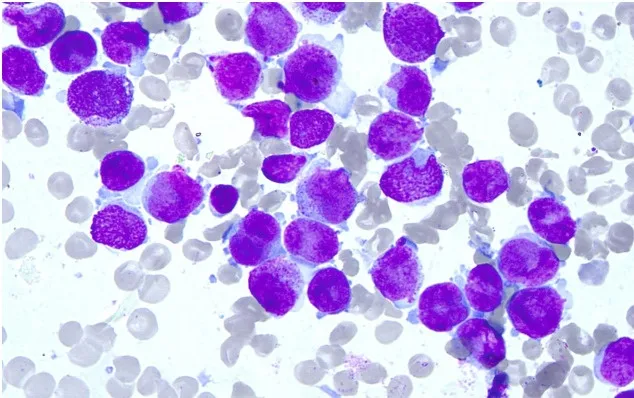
Results of Wright's stain. Wright's stain showed the marrow morphology.
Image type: pathology (giemsa)